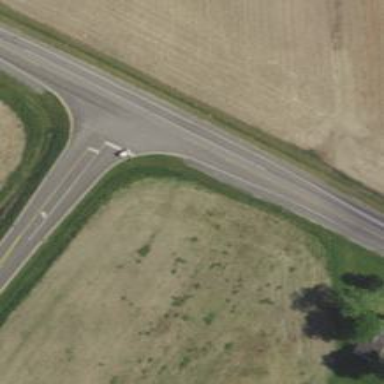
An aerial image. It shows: Primary highway.